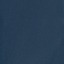
Land use / land cover: SeaLake